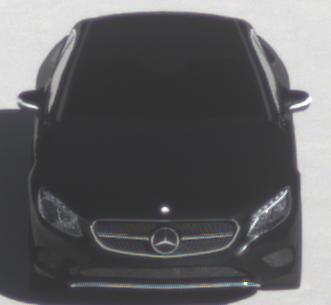
Make: Mercedes-Benz
Model: S 400 Coupé
Detailed model: S-Class (217) Coupé
Model produced from: 2015/10
Model produced until: 2017/09
Doors: 2
Color: black
Road condition: dry road
Daytime: morning or afternoon
Contrast: high contrast